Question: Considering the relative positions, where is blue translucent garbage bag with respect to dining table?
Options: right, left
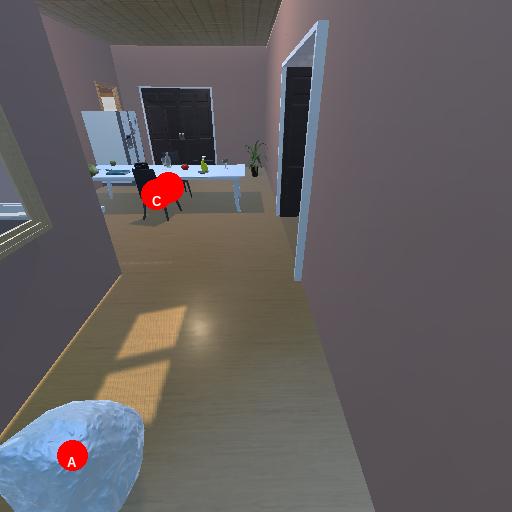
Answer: right